Field crop: maize
Growth stage: 2
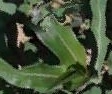
Species: maize